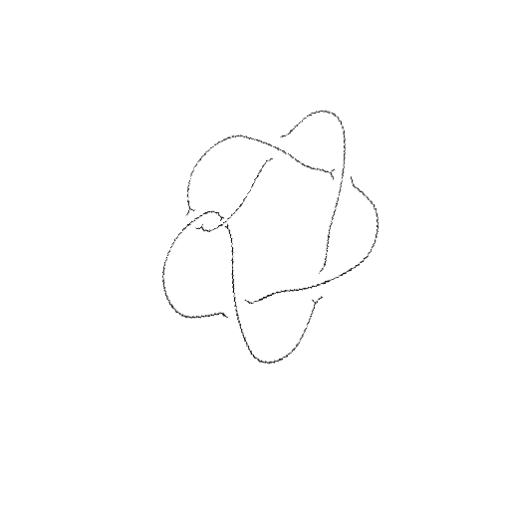
Crossing number: 6